Interaction volume radius: 10 \u00c5
Interaction volume height: 30 \u00c5
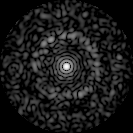
Disorder parameter: 0.8327